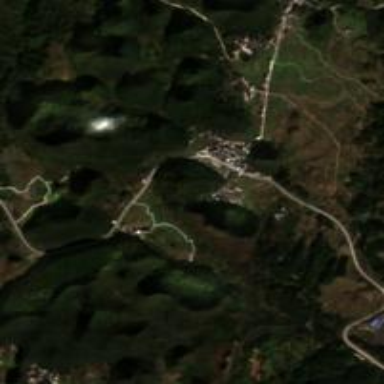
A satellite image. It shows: Ethnic township within town.